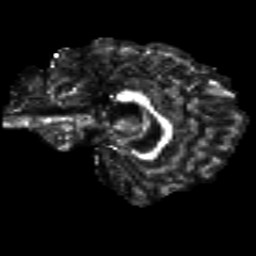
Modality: FA
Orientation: sagittal
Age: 23
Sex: female
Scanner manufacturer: siemens
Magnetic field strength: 3 T
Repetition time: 8.8 s
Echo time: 0.085 s